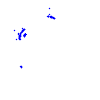
Particle: pion